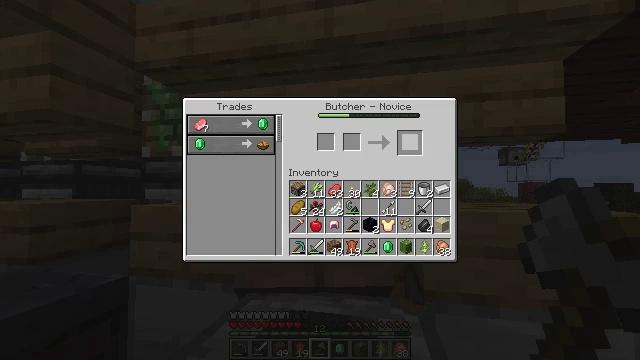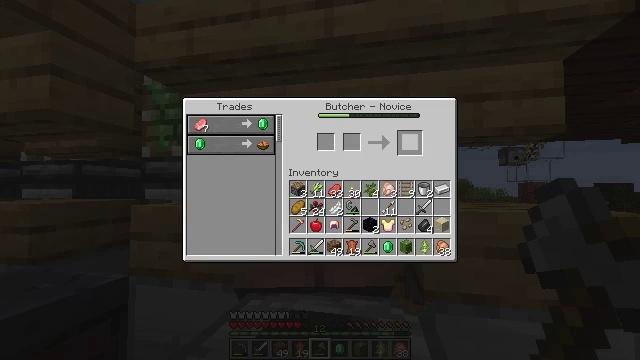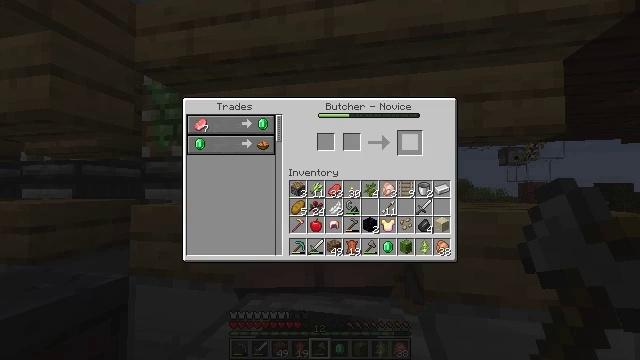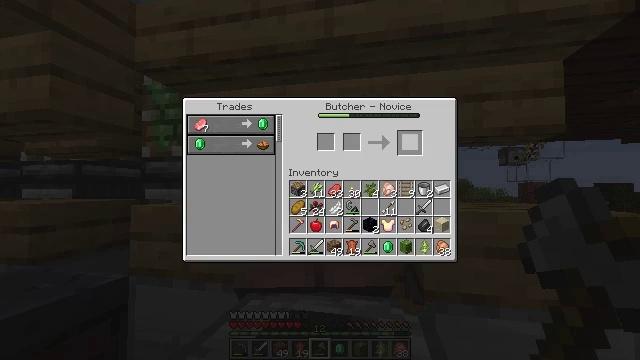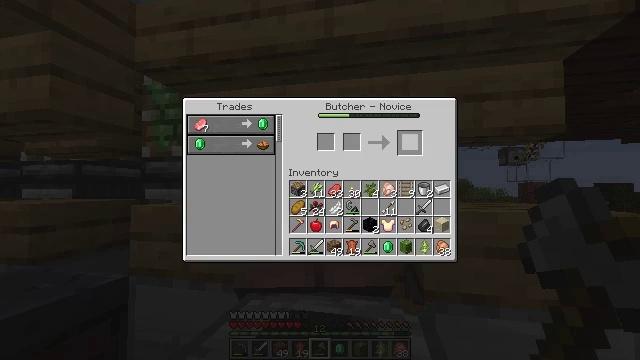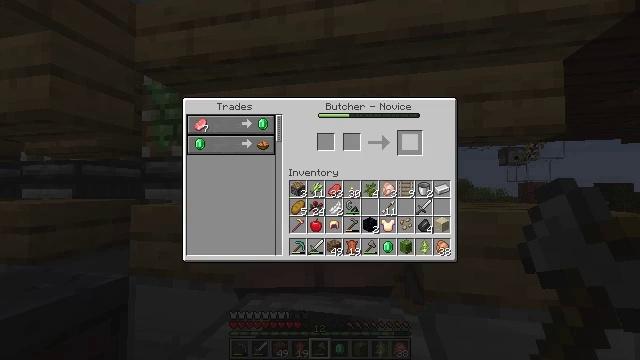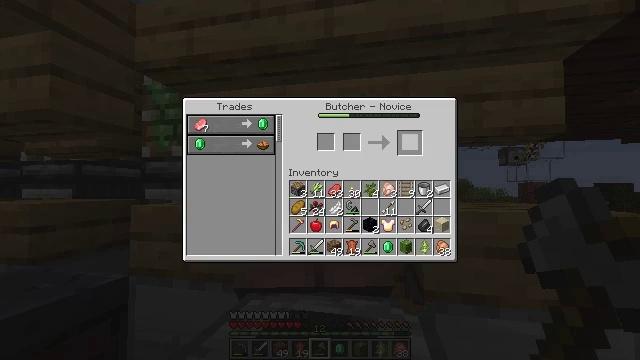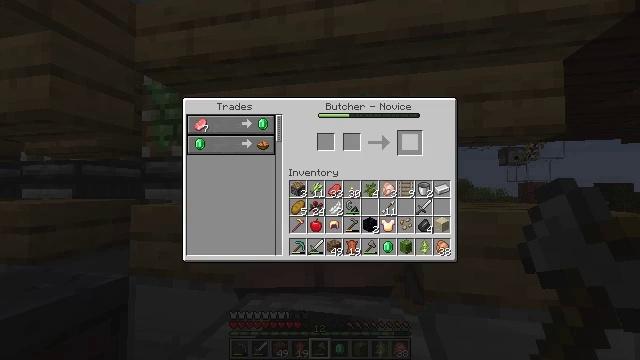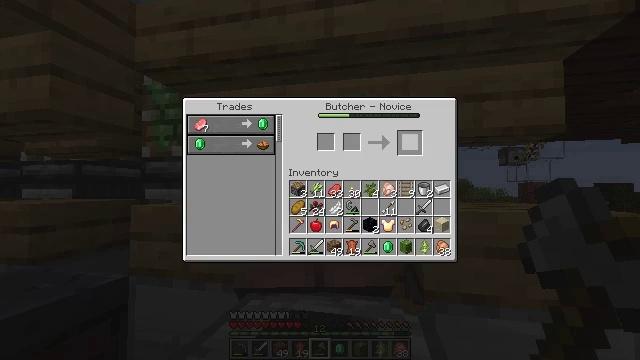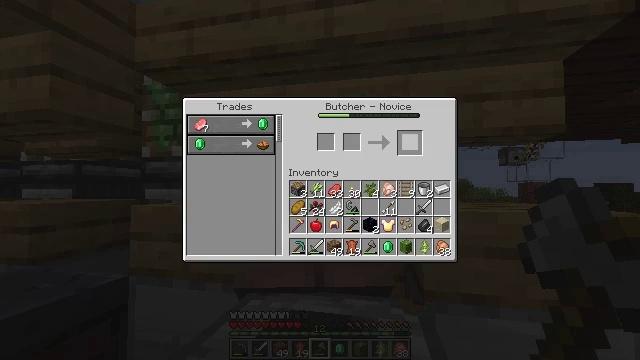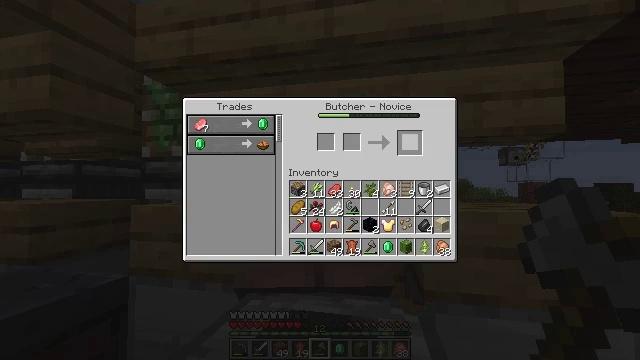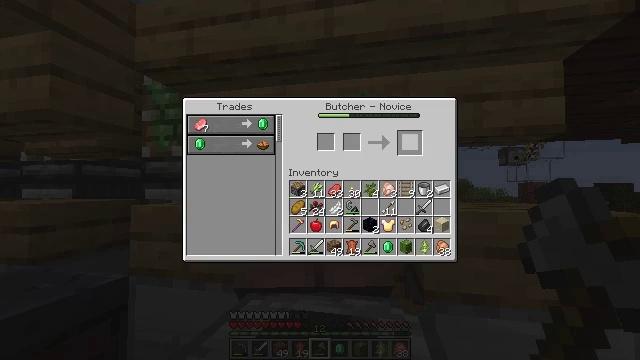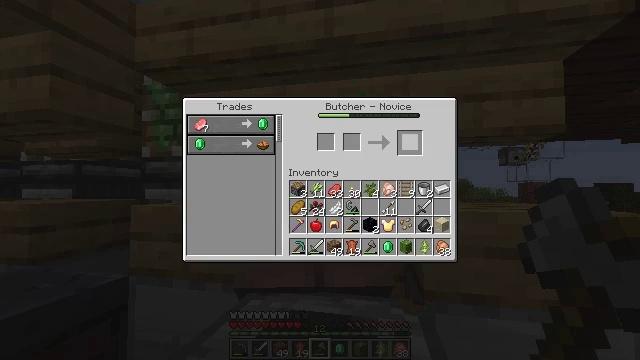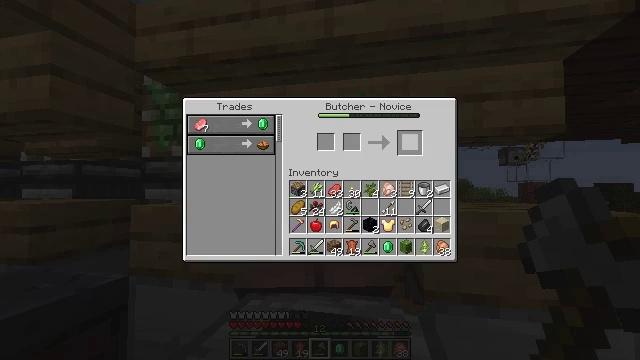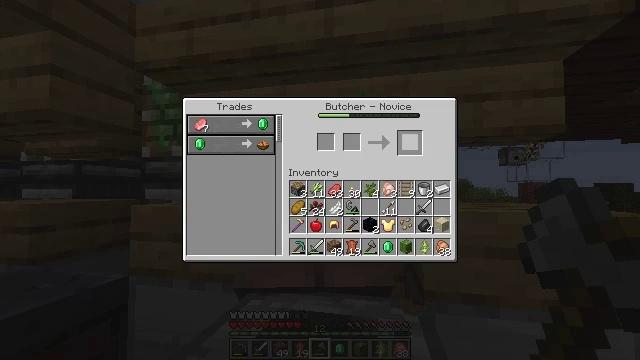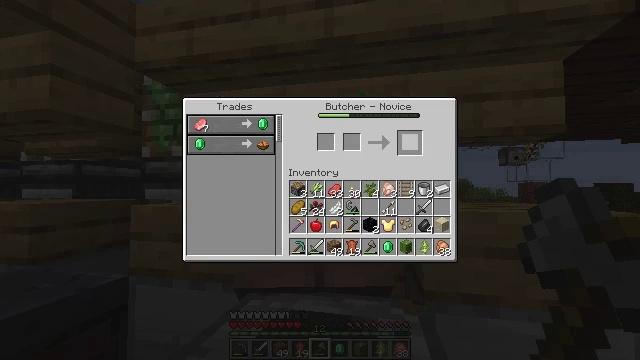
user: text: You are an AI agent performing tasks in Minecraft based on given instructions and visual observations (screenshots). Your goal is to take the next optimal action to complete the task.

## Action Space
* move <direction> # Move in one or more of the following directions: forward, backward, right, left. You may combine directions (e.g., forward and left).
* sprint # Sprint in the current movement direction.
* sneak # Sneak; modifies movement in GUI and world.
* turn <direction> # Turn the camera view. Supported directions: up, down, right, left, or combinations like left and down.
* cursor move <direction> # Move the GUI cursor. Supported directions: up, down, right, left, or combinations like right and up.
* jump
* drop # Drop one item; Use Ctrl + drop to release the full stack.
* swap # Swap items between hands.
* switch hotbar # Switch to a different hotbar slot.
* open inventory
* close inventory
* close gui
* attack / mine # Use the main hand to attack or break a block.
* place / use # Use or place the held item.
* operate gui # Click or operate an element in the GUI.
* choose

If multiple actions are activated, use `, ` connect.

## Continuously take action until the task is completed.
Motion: motion action
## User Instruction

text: Make a rabbit stew using the crafting table.
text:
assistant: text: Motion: no_op
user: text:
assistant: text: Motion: no_op
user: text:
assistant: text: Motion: no_op
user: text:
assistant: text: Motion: no_op
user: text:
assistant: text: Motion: no_op
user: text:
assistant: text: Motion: no_op
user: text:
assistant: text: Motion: no_op
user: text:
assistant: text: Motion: no_op
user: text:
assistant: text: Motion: no_op
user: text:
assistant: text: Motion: no_op
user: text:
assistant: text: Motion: no_op
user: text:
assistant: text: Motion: no_op
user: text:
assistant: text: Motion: no_op
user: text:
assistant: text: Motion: no_op
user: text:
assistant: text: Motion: no_op
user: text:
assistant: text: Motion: turn left
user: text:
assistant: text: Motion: turn left
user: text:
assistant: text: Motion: turn left
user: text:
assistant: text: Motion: turn left
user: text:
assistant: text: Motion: turn left
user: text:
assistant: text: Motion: turn left
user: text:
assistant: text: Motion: no_op
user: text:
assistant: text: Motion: no_op
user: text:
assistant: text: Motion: no_op
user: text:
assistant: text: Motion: no_op
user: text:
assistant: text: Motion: no_op
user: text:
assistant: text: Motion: attack / mine
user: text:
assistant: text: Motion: attack / mine
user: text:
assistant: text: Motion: no_op
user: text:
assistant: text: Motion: no_op